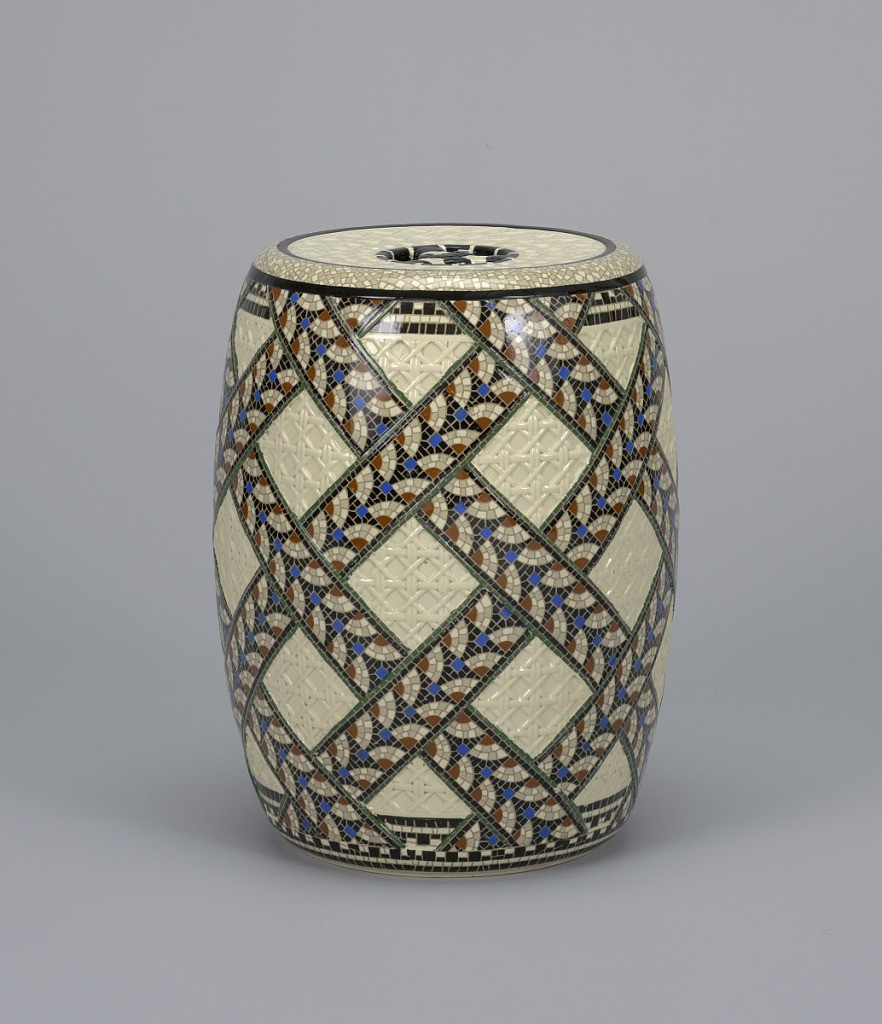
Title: Garden seat
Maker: Mintons
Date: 1882
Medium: Molded and glazed earthenware
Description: Cylindrical with swelling sides, flat open base, flat top. Molded overall with woven wicker pattern in relief, and with flat crossed bands painted to resemble mosaic inlay in black, gray, brown, blue, and green. Wicker sections left white, with clear glaze. Top pierced in center with three holes within circle to form hand grip.